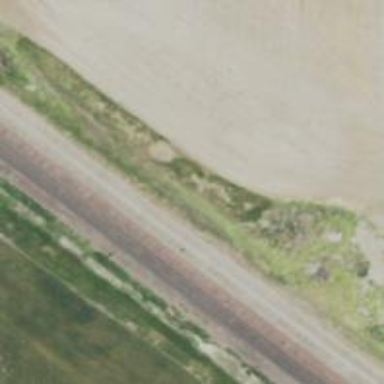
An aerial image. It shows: Railway siding for service.